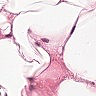
Metastatic tissue present: no